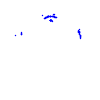
Particle: pion